Question: I'm developing an app and I have a sing-in/sign-out process. When the user clicks in the sign-out button I want the user to be taken to the home screen. To do this I created the following method in the app delegate:
'''
- (void) restartAppWhenLogOut{
self.window = [[UIWindow alloc] initWithFrame:[[UIScreen mainScreen] bounds]];
WelcomViewController *welcomeViewController = [[WelcomViewController alloc]init];
self.navController = [[UINavigationController alloc] initWithRootViewController:welcomeViewController];
[self.window setRootViewController:navController];
[self.window makeKeyAndVisible];
}
'''
When the user clicks the "Log out" button I call this:
'''
[[UIApplication sharedApplication].delegate restartAppWhenLogOut];
'''
And it works fine except for one thing. The UINavigationBar is smaller than it should be! Here is an screenshot of how it looks:

There is an small black line that should be filled by the UINavigationBar...
Any idea why this is happening?
=======================================Edit=======================================
I removed the new windows creation as 'David M.' told me to do in one comment but It still fails:
'''
[self.navController popToRootViewControllerAnimated:NO];
WelcomViewController *welcomeViewController = [[WelcomViewController alloc]init];
self.navController = [[UINavigationController alloc] initWithRootViewController:welcomeViewController];
[self.window setRootViewController:navController];
'''
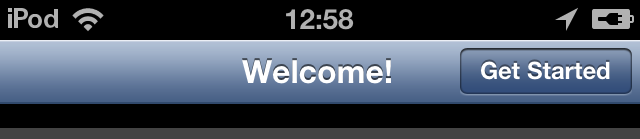
Answer: Following 'json' advice this is what I did in the 'viewDidLoad'of the view controllor with the UINavigationBar problem:
'''
[self.navigationController.navigationBar setFrame:CGRectMake(0, 20, 320, 44)];
'''
I hope it helps!